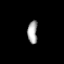
Tissue: prostate
Cell type: Epithelial cells
Senescence score: 0.3506
Nuclear area (px): 218
Mean DAPI intensity: 167.046